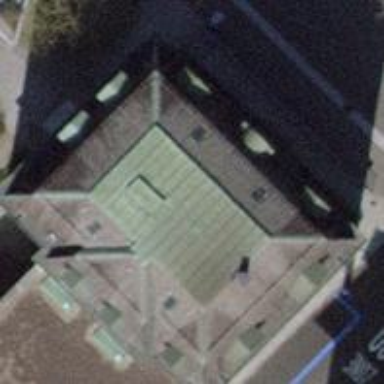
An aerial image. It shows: Public town hall building.